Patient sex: F
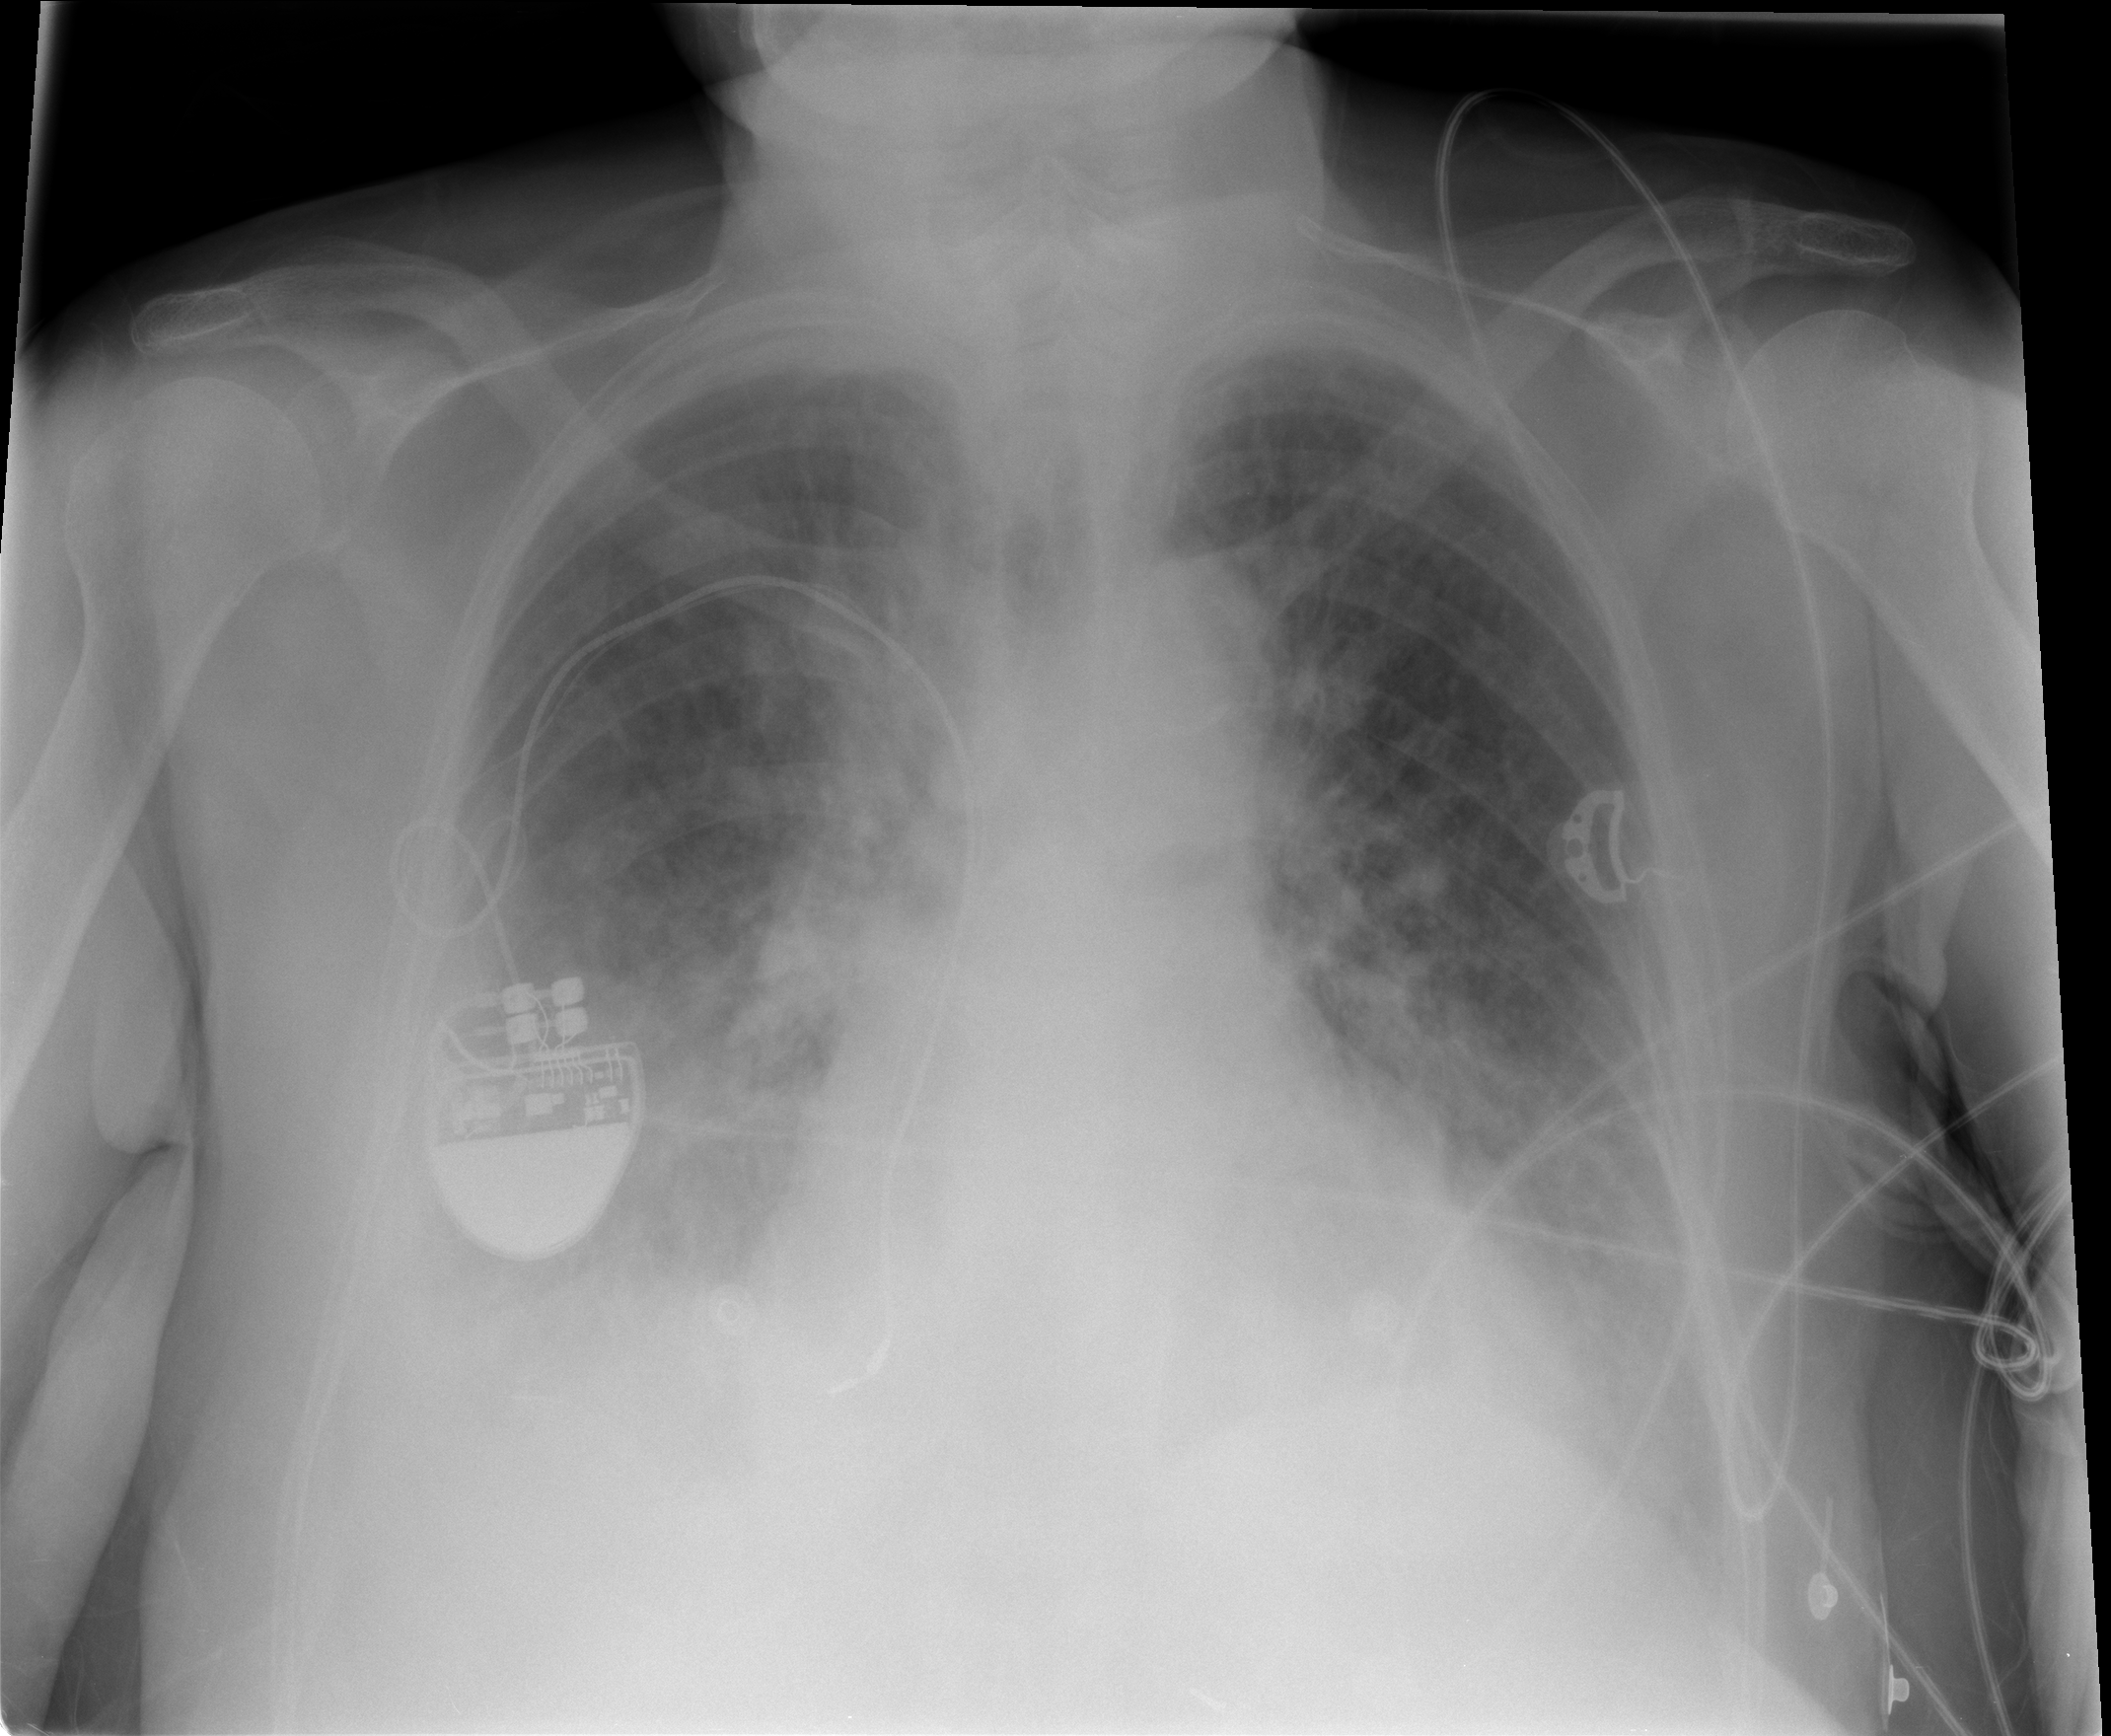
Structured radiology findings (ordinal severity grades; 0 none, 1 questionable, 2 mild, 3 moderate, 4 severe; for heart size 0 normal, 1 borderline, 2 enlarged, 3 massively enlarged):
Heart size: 1
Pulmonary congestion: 2
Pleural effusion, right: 2
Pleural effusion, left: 0
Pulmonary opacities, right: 3
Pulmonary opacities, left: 2
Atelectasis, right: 2
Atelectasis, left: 2